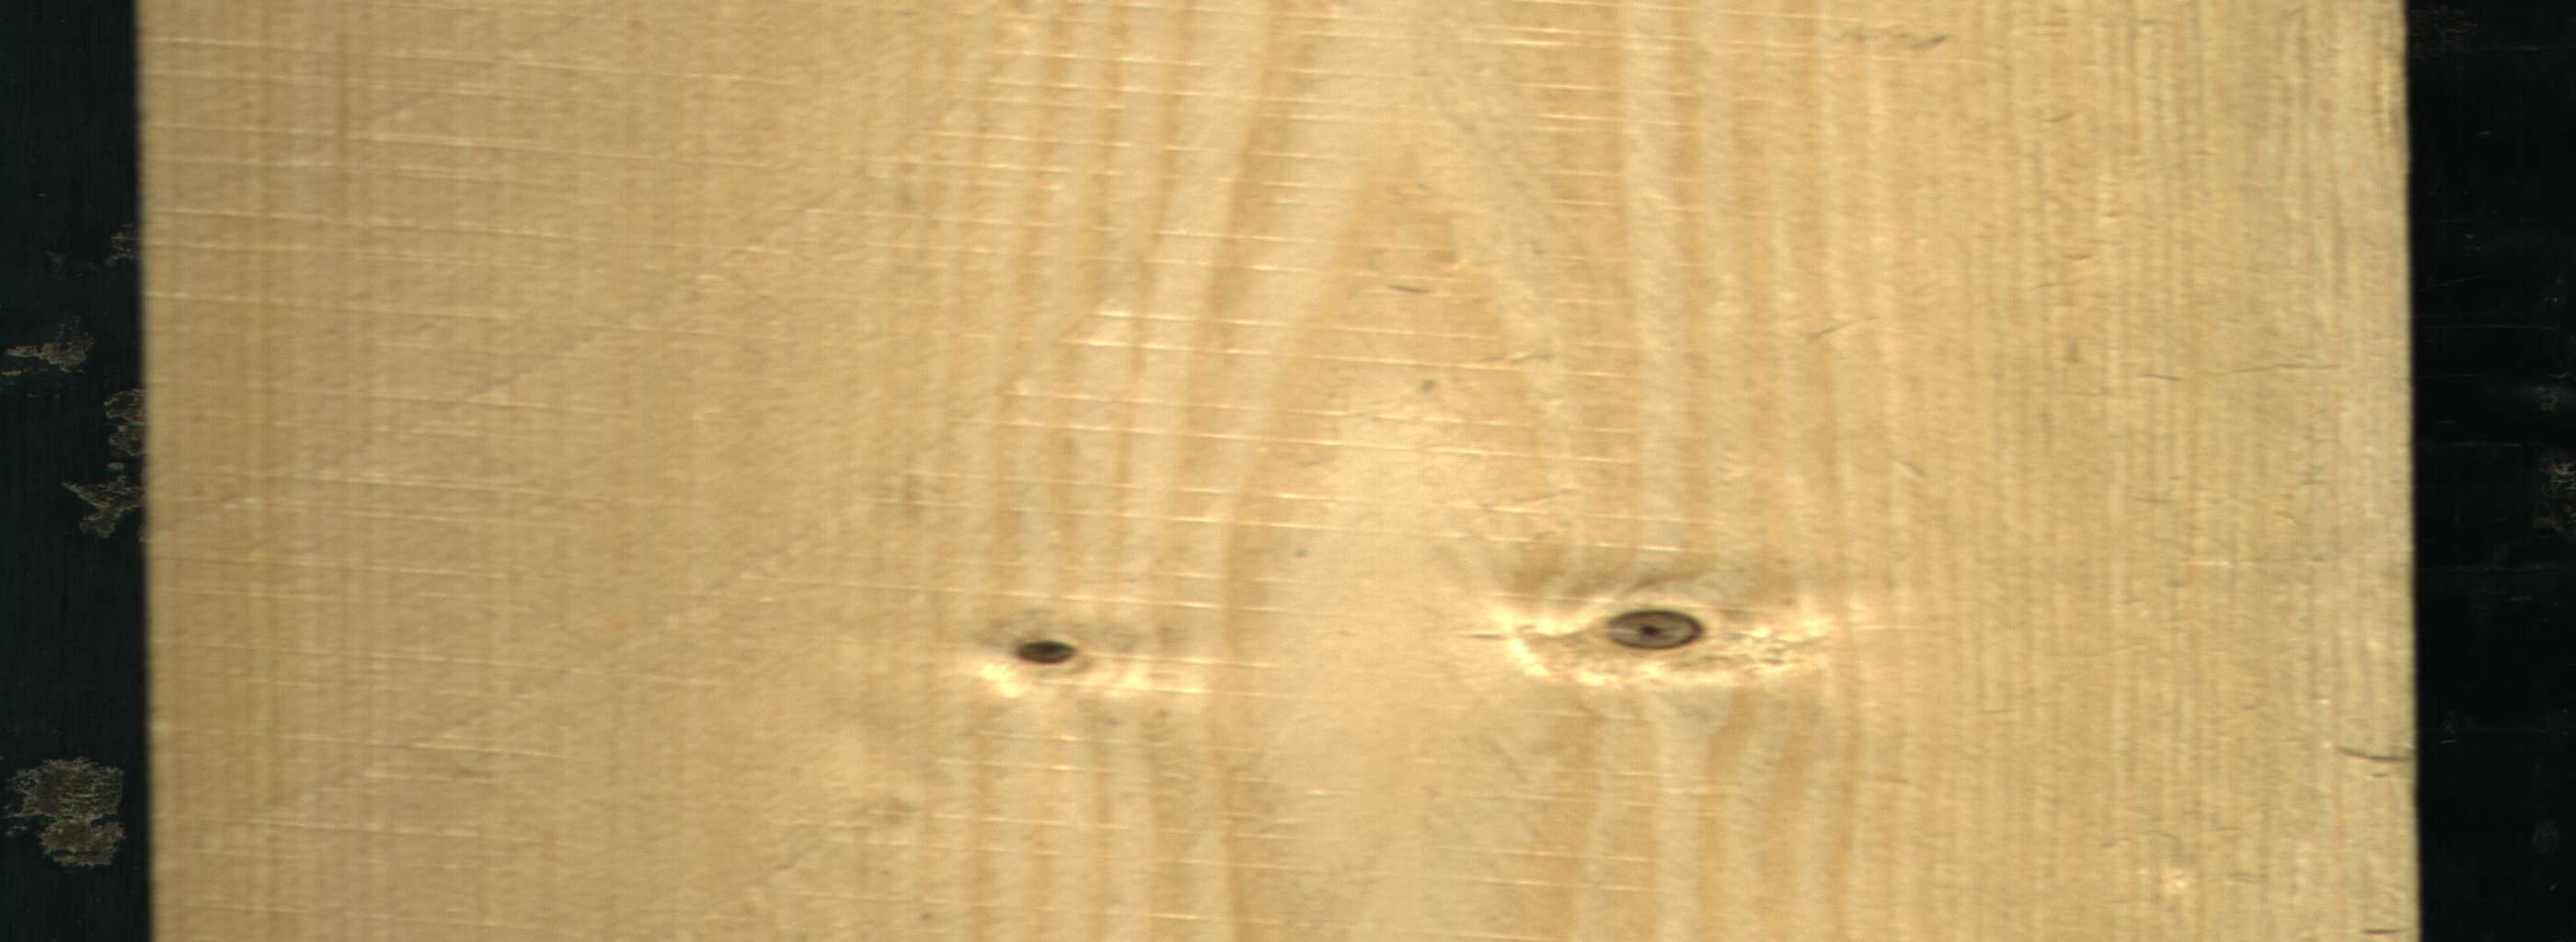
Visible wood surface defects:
Dead_Knot
Live_Knot